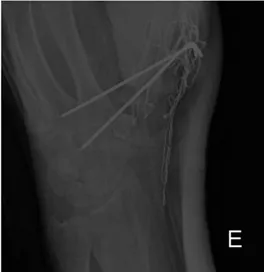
E
) The fracture-dislocation once reduced, the partly comminuted fracture pattern can be appreciated on this X-ray.
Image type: radiology (x_ray)